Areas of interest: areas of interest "Humen Third Industrial Area"
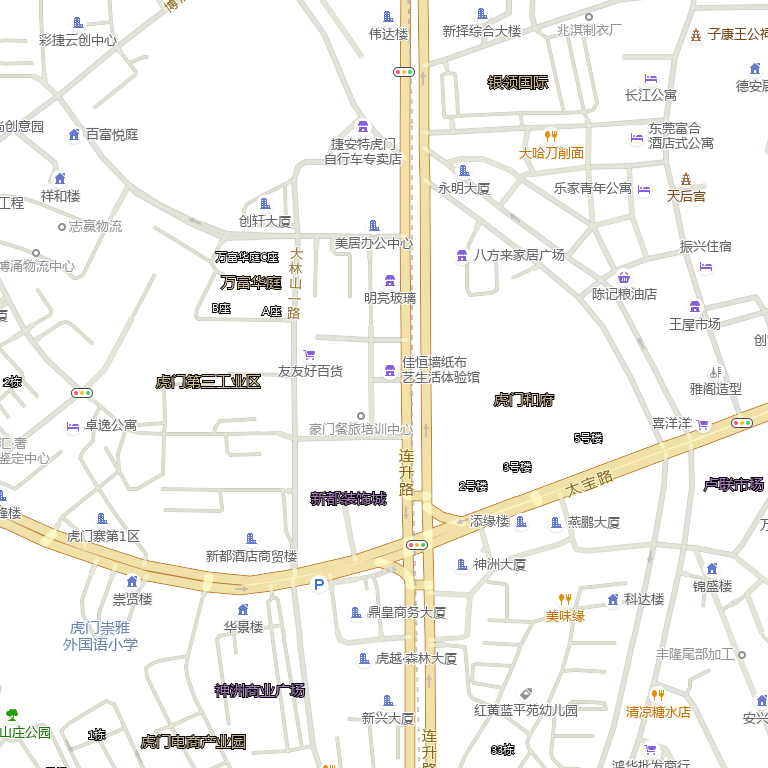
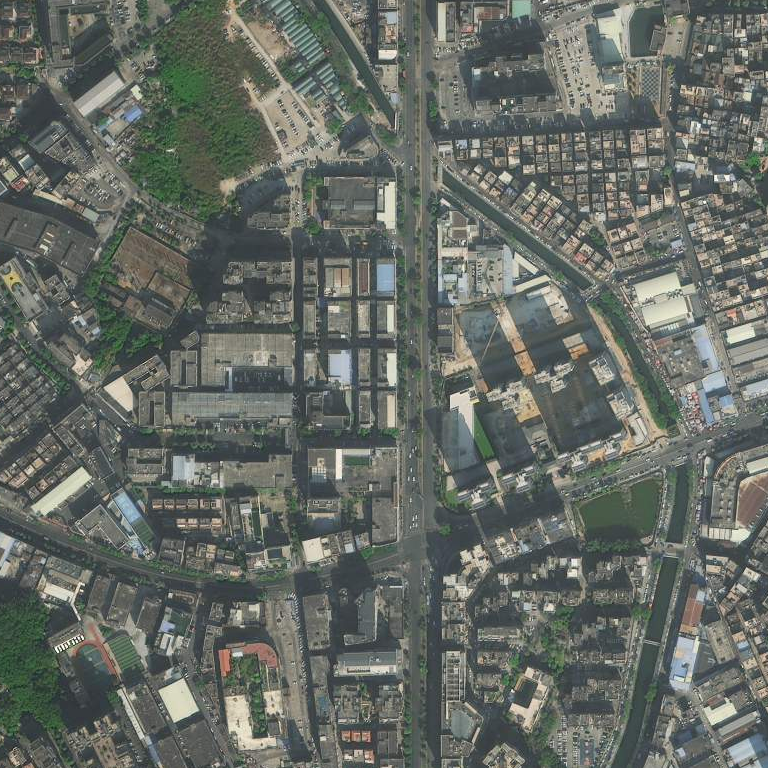